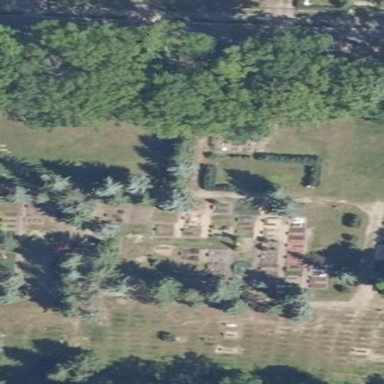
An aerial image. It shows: Cemetery.